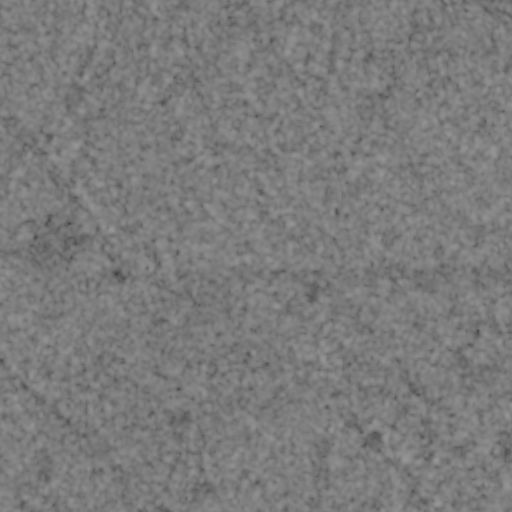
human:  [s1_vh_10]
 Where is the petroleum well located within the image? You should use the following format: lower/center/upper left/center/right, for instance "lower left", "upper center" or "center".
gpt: The petroleum well is located in the upper left of the image.
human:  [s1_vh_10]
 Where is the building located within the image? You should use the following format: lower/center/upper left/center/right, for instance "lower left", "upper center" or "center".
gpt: The building is located in the center of the image.
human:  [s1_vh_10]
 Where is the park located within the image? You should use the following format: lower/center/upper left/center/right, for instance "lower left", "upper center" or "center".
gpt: There is no park in the image.

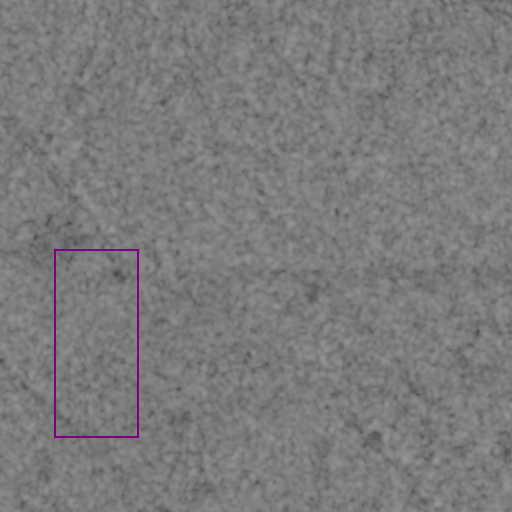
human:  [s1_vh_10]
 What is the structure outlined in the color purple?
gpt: There is no purple outline.
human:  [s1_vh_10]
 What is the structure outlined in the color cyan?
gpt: There is no structure outlined in cyan.